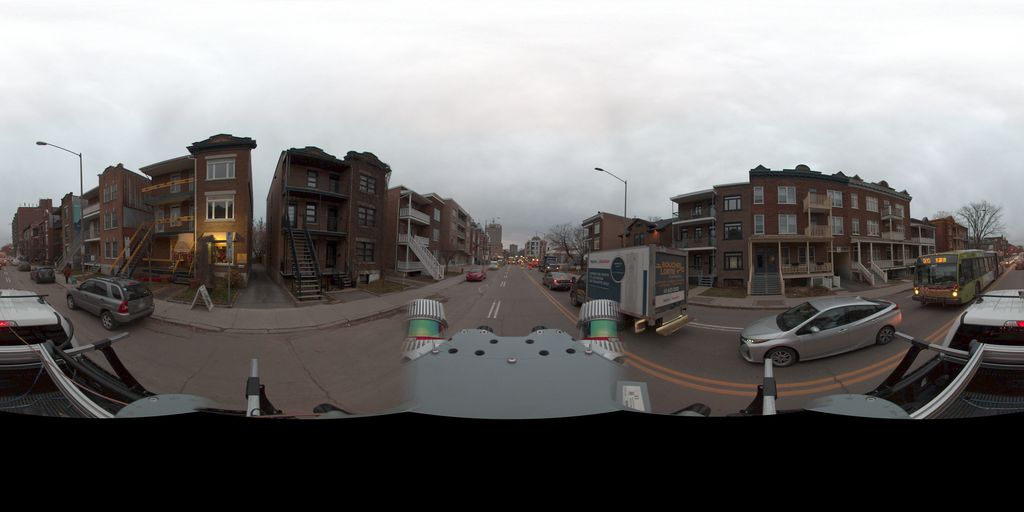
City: quebec_city